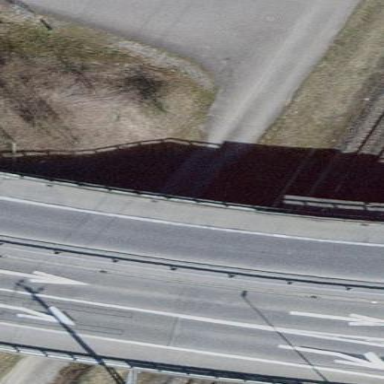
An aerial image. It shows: Man-made bridge.